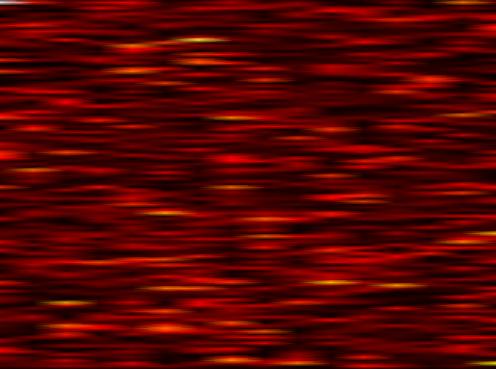
Label: WOLA